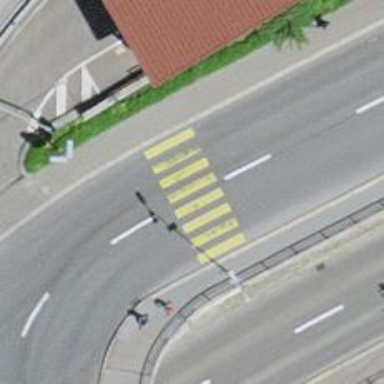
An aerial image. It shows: Marked zebra crossing with clear markings.